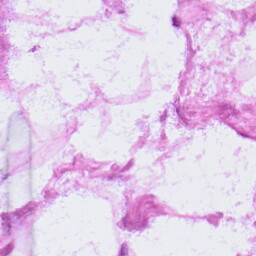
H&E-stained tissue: LymphNode